Aerial crown-view tile of a tropical tree (Barro Colorado Island, Panama), acquired 20241216:
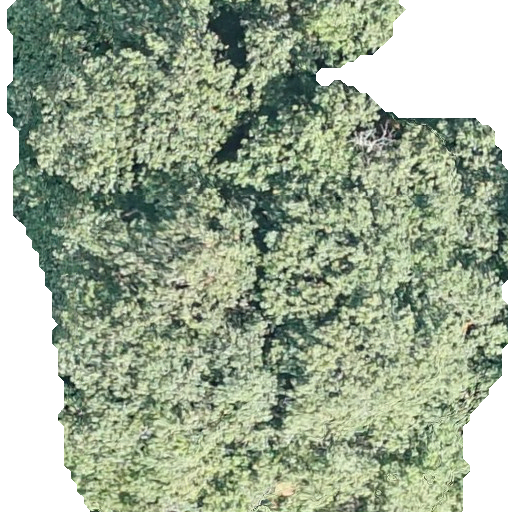
Species: Hieronyma alchorneoides
GBIF accepted scientific name: Hieronyma alchorneoides
Crown area: 373.293 m²